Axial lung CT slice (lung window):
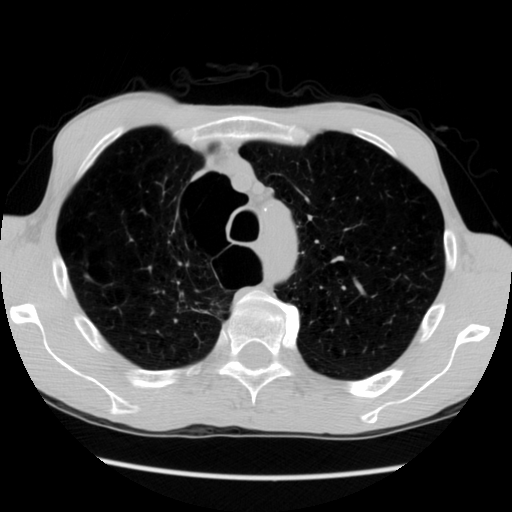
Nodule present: no